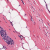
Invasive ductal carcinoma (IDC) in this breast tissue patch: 0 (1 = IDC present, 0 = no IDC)